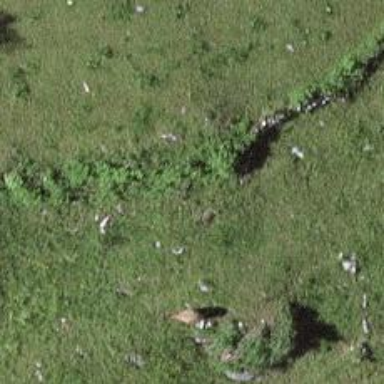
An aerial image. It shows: Dry stone wall barrier.